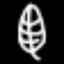
Label: leaf